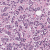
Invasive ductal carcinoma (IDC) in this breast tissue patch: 1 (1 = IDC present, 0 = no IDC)